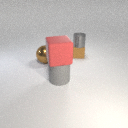
large gray rubber cylinder below large red rubber cube